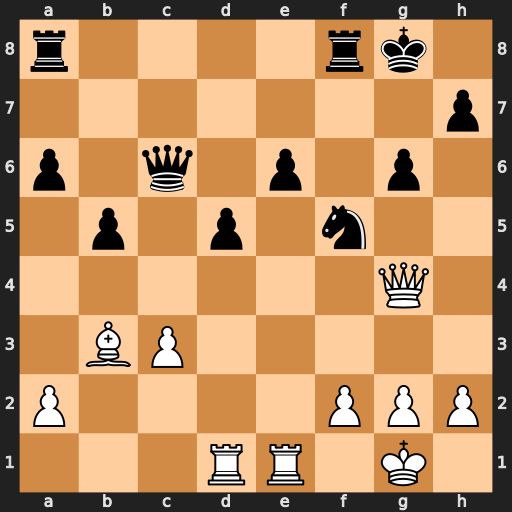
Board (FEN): r4rk1/7p/p1q1p1p1/1p1p1n2/6Q1/1BP5/P4PPP/3RR1K1
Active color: w
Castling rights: -
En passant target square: -
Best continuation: Rxe6 Qxe6 Bxd5 Qxd5 Rxd5